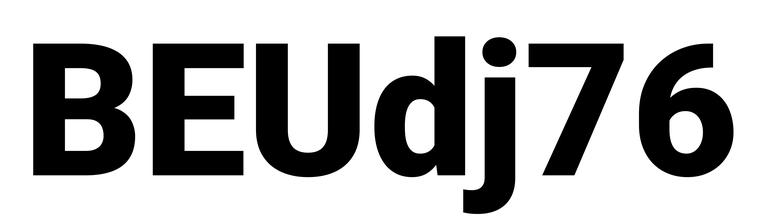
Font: Roboto_Black